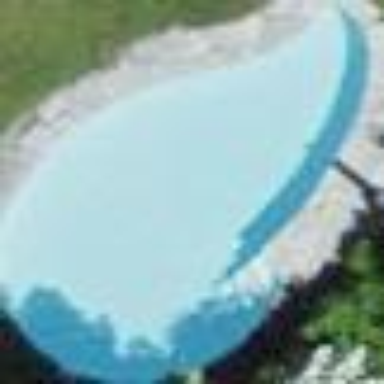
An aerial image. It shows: Swimming pool located in leisure land.